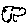
Label: tree